A time-domain waveform of one vibration snapshot from a rolling-element bearing is shown. Determine the bearing's health state. Answer with exactly one of: normal, inner_race, outer_race, ball.
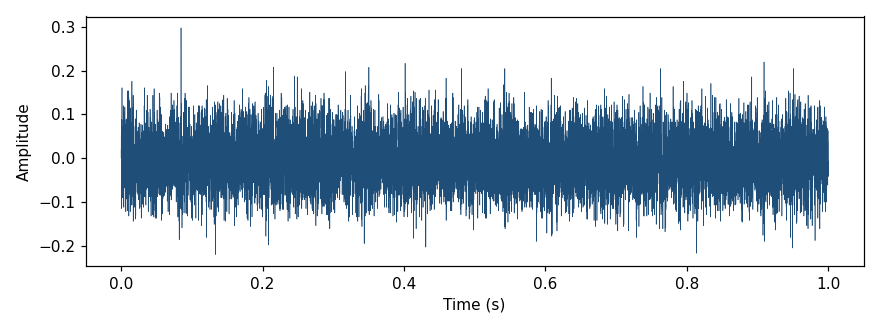
Answer: normal